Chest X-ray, AP view. Patient: 34 years old, sex F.
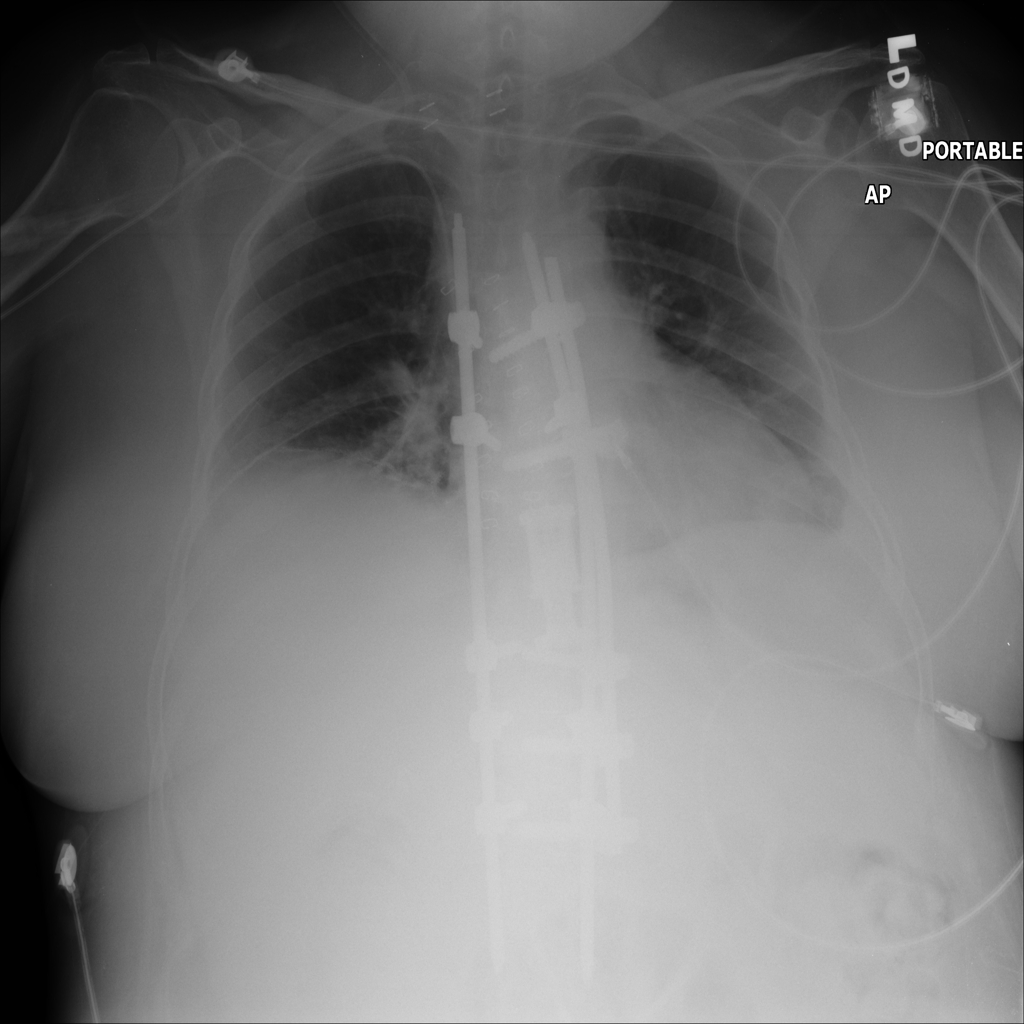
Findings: Atelectasis